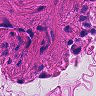
Metastatic tissue present: no